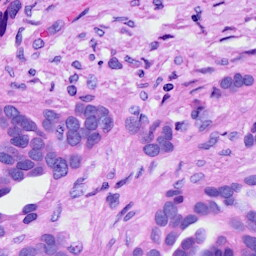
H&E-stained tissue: Ovarian